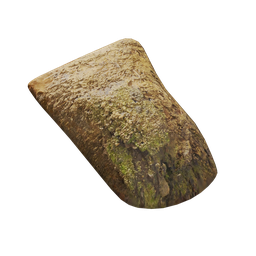
Label: nature